Interaction volume radius: 5 \u00c5
Interaction volume height: 20 \u00c5
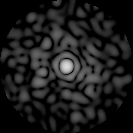
Disorder parameter: 0.8779